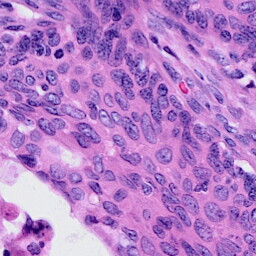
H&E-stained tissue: Cervix